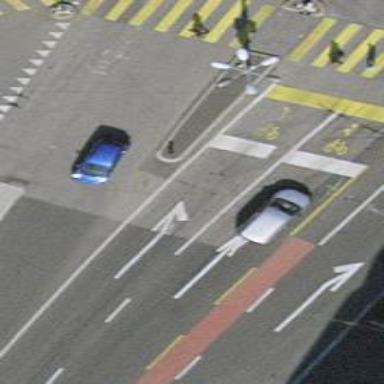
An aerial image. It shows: Road with traffic signals.